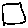
Label: square